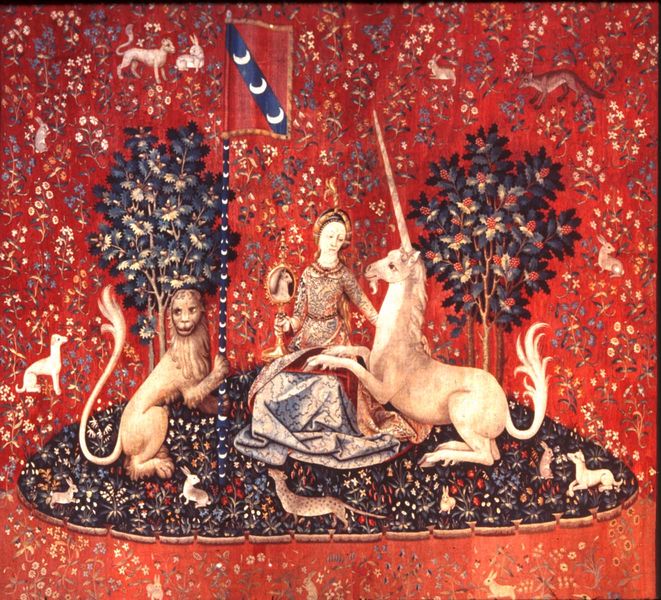
Titel: Die Dame mit dem Einhorn, la Dame à la Licorne; Die fünf Sinne
Institution: Paris, Musée de Cluny
Schlagwörter: baum, bäume, blumen, frau, kleid, blüten, dame, hund, rot, spiegel, stamm, hase, fahne, katze, lamm, fuchs, kaninchen, löwe, einhorn, leopard, kanninchen, löwe frau, kaninchn, eicjhel, jeguar